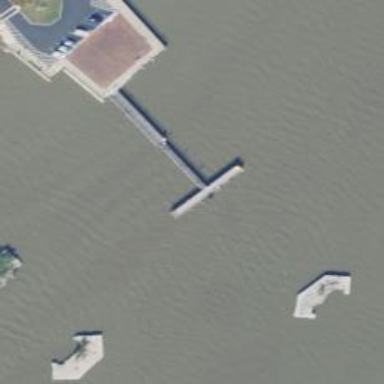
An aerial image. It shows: Man-made pier.